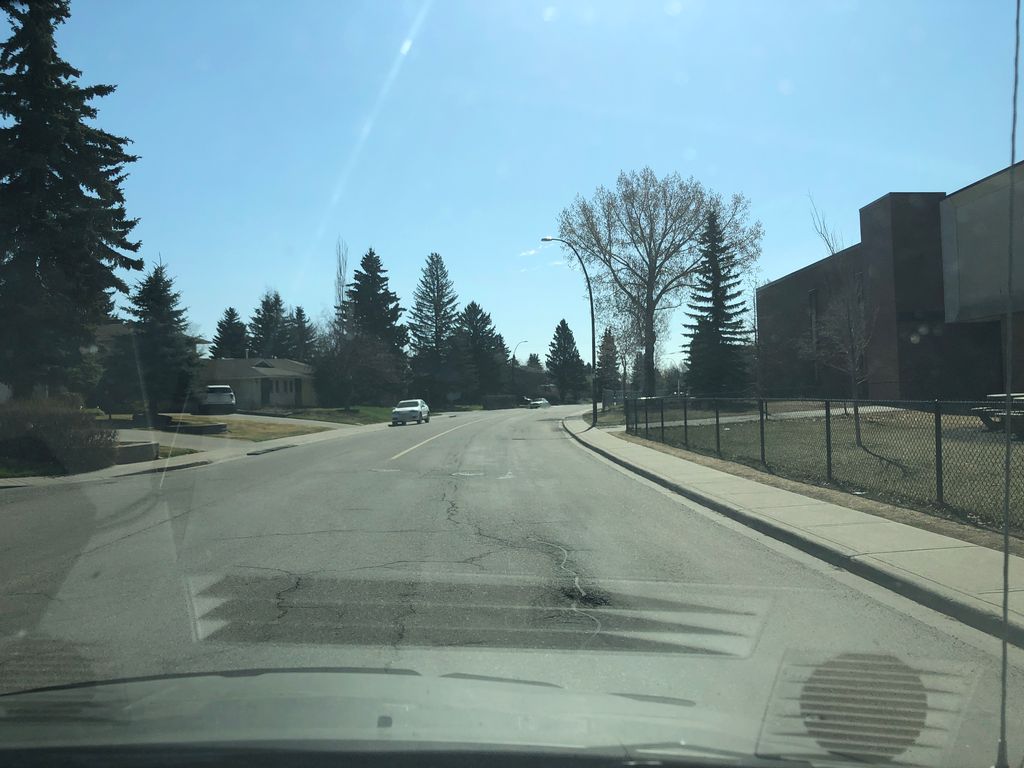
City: calgary